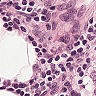
Metastatic tissue present: no